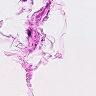
Metastatic tissue present: no